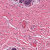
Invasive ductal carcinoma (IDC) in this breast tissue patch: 0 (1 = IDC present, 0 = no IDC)